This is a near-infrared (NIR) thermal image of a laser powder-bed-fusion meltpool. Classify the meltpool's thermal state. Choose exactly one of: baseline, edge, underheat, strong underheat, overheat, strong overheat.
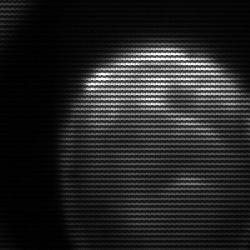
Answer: edge